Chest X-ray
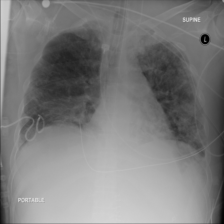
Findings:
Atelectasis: negative
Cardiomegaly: negative
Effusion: negative
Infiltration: positive
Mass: negative
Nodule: negative
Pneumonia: negative
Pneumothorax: negative
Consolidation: negative
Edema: negative
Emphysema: negative
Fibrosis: negative
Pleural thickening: negative
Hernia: negative